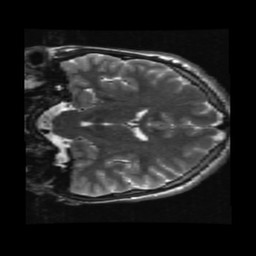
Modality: T2w
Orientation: coronal
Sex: male
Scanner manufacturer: ge
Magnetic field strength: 3 T
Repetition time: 5 s
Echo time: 0.101 s